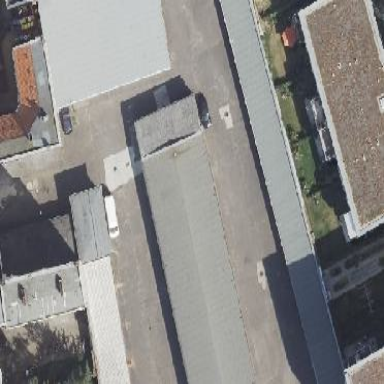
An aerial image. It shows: Garages with skillion roof design.